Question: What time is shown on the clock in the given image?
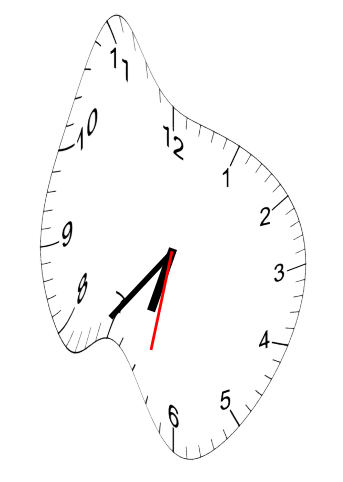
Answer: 06:36:32